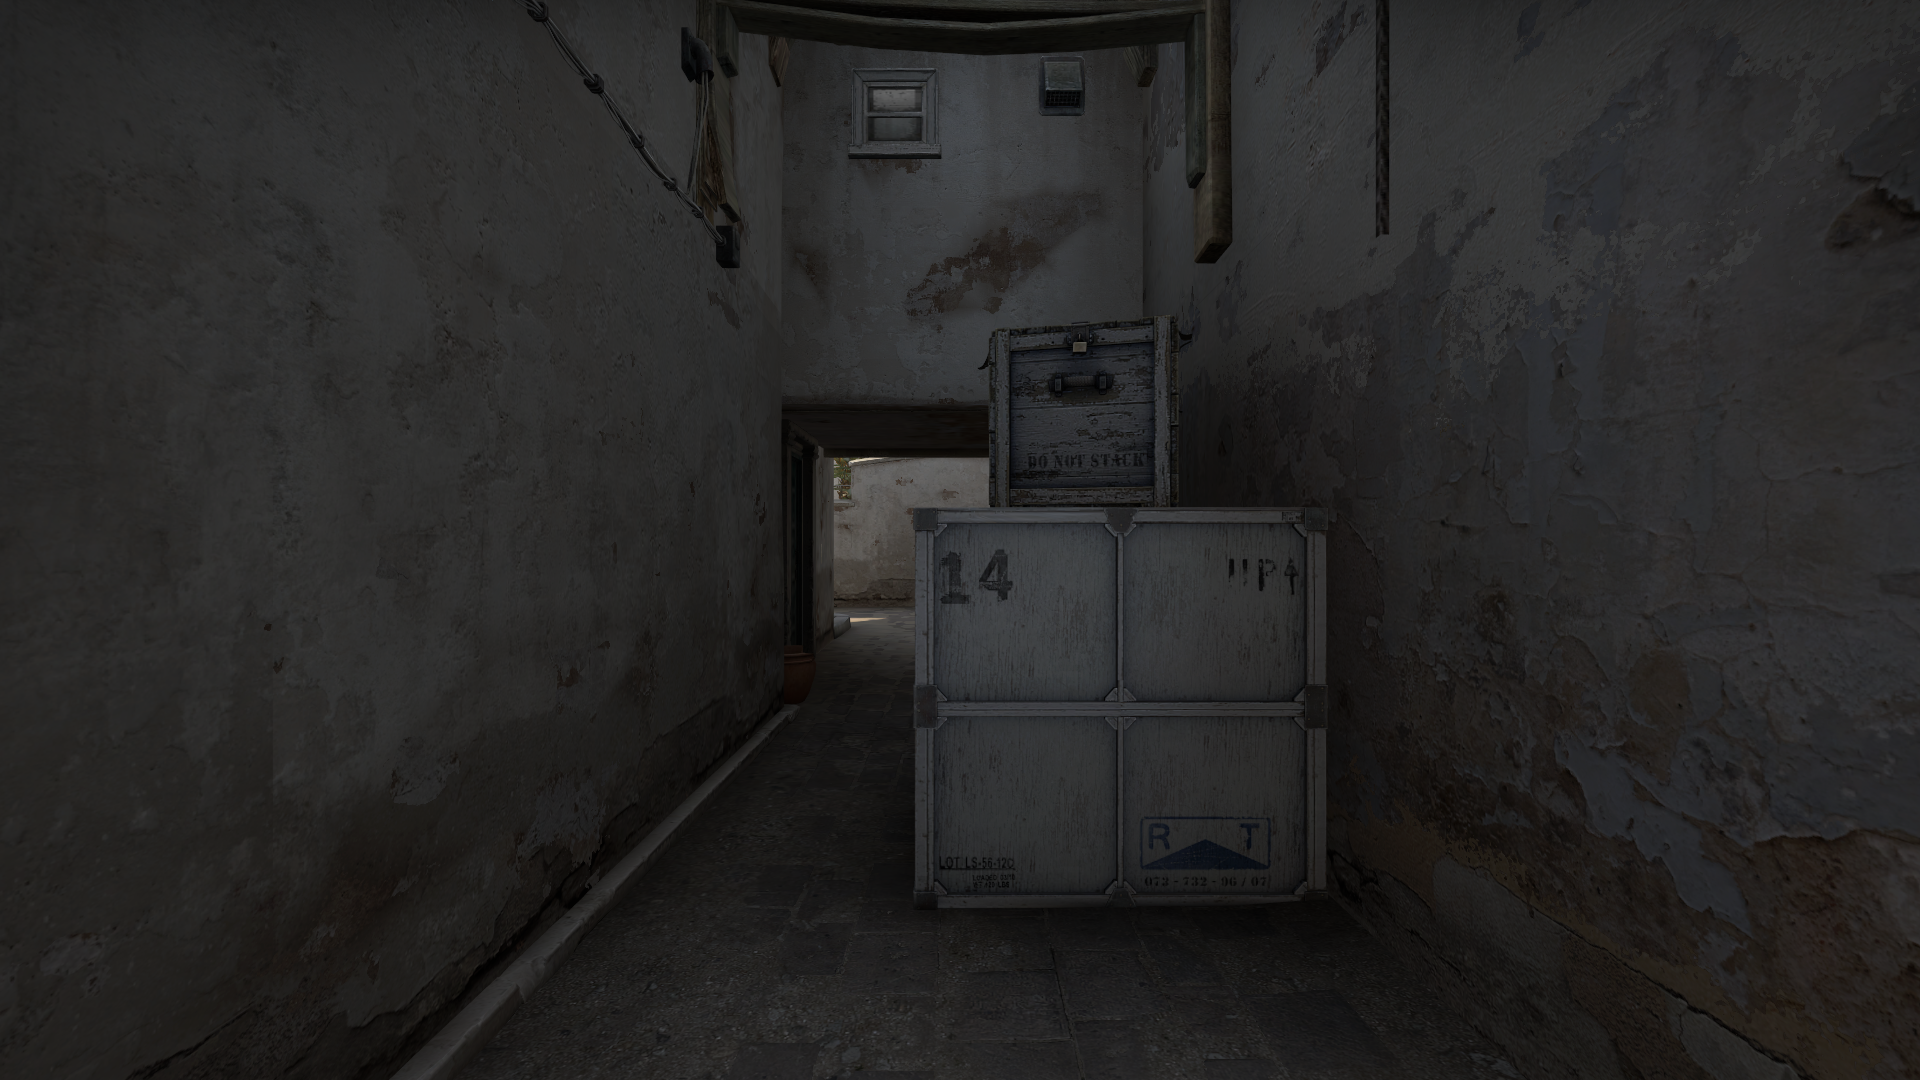
Map: de_dust2